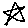
Label: star